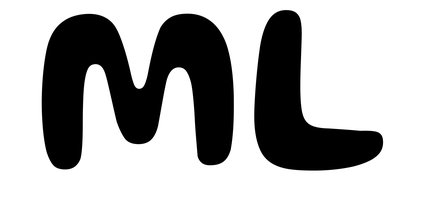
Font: Gluten_Medium